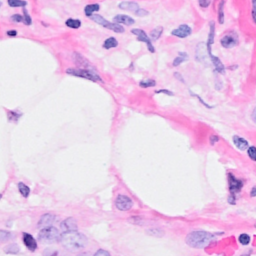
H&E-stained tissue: Breast